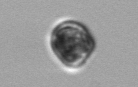
Label: Dinophyceae